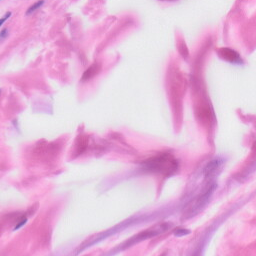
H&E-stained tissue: Skin